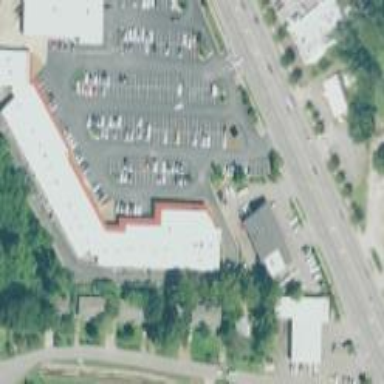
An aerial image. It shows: Retail building.